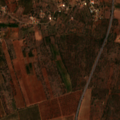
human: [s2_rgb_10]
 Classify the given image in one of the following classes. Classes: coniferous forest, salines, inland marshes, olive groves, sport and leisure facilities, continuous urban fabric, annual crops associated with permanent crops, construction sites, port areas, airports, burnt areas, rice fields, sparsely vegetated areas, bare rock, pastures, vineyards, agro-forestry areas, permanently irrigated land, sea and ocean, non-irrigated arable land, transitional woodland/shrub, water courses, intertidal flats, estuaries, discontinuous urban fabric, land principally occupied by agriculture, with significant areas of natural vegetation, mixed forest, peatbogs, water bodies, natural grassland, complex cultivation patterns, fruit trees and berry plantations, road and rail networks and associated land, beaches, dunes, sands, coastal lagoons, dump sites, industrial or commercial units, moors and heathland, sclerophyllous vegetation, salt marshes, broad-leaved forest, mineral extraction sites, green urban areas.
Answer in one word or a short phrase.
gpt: fruit trees and berry plantations, annual crops associated with permanent crops, sclerophyllous vegetation